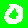
Digit: 0